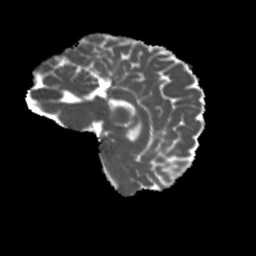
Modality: MD
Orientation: sagittal
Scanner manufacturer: siemens
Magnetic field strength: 3 T
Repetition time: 4 s
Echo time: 0.0594 s